Field crop: maize
Growth stage: 2
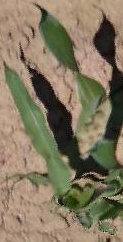
Species: maize